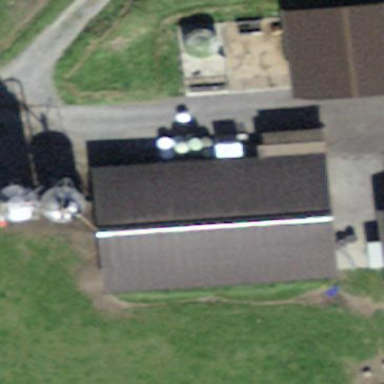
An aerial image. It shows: Rural barn.